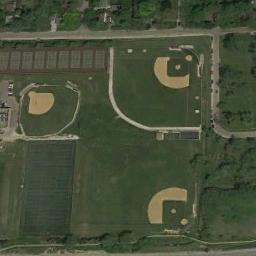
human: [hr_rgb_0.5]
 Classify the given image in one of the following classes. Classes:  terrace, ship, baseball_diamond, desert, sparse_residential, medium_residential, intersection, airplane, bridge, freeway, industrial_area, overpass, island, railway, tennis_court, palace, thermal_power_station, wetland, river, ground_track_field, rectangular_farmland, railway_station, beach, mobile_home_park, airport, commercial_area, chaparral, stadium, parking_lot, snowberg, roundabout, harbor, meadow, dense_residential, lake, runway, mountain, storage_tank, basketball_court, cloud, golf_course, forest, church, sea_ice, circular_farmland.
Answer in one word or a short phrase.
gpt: baseball_diamond